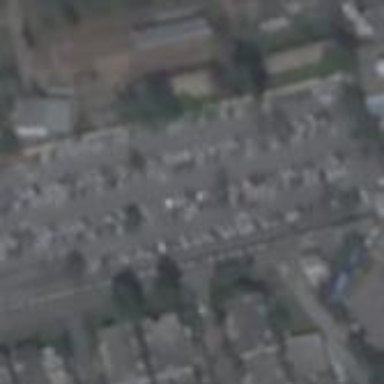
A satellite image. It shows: Parking area.